Question: I'm writing some documentation on how to connect Access to SQL via ODBC. I honestly always just choose "11.0" when it comes to drivers, just because. But I'm wondering what determines the driver I "should" be using?
Does the version of SQL Server determine this? And I'm assuming the "User's" computer won't have all the driver's I'm seeing here so can someone just clarify the rules to choosing the correct driver?

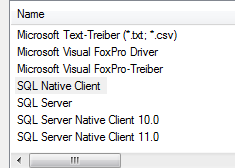
Answer: According to a blog post located <URL>,
> SQL Native Client was introduced in Microsoft SQL Server 2005 to provide new functionality above and beyond that supplied by the Microsoft Data Access Components (MDAC).
It goes on to list some of the new features:
> SQL Native Client can be used to create new applications or enhance existing applications that need to take advantage of new SQL Server 2005 features such as Multiple Active Result Sets (MARS), user-defined data types (UDT), query notifications, snapshot isolation, and XML data type support.
I think it unlikely that a SQL Server linked table in Access would leverage any of those newer SQL Server features for two reasons:
1. ODBC links to SQL Server from Access are probably kept fairly generic to support links to older versions of SQL Server, and
2. As I understand it, all operations on an Access linked table are handled first by the ACE/Jet database engine, which in turn sends requests to the ODBC driver. I suspect that if a query involved any "fancy stuff" then ACE/Jet would take care of it and send relatively routine requests to the SQL Server via ODBC.
Therefore, since the venerable "SQL Server" (MDAC) ODBC driver is shipped with Windows and will be available on any machine then that would be the most straightforward solution. I doubt that using one of the newer "Native Client" drivers would , but I also doubt that it would much (if at all) in this case.